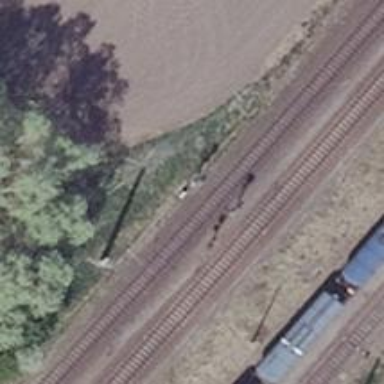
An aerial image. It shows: Railway signal.